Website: home-depot
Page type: payment
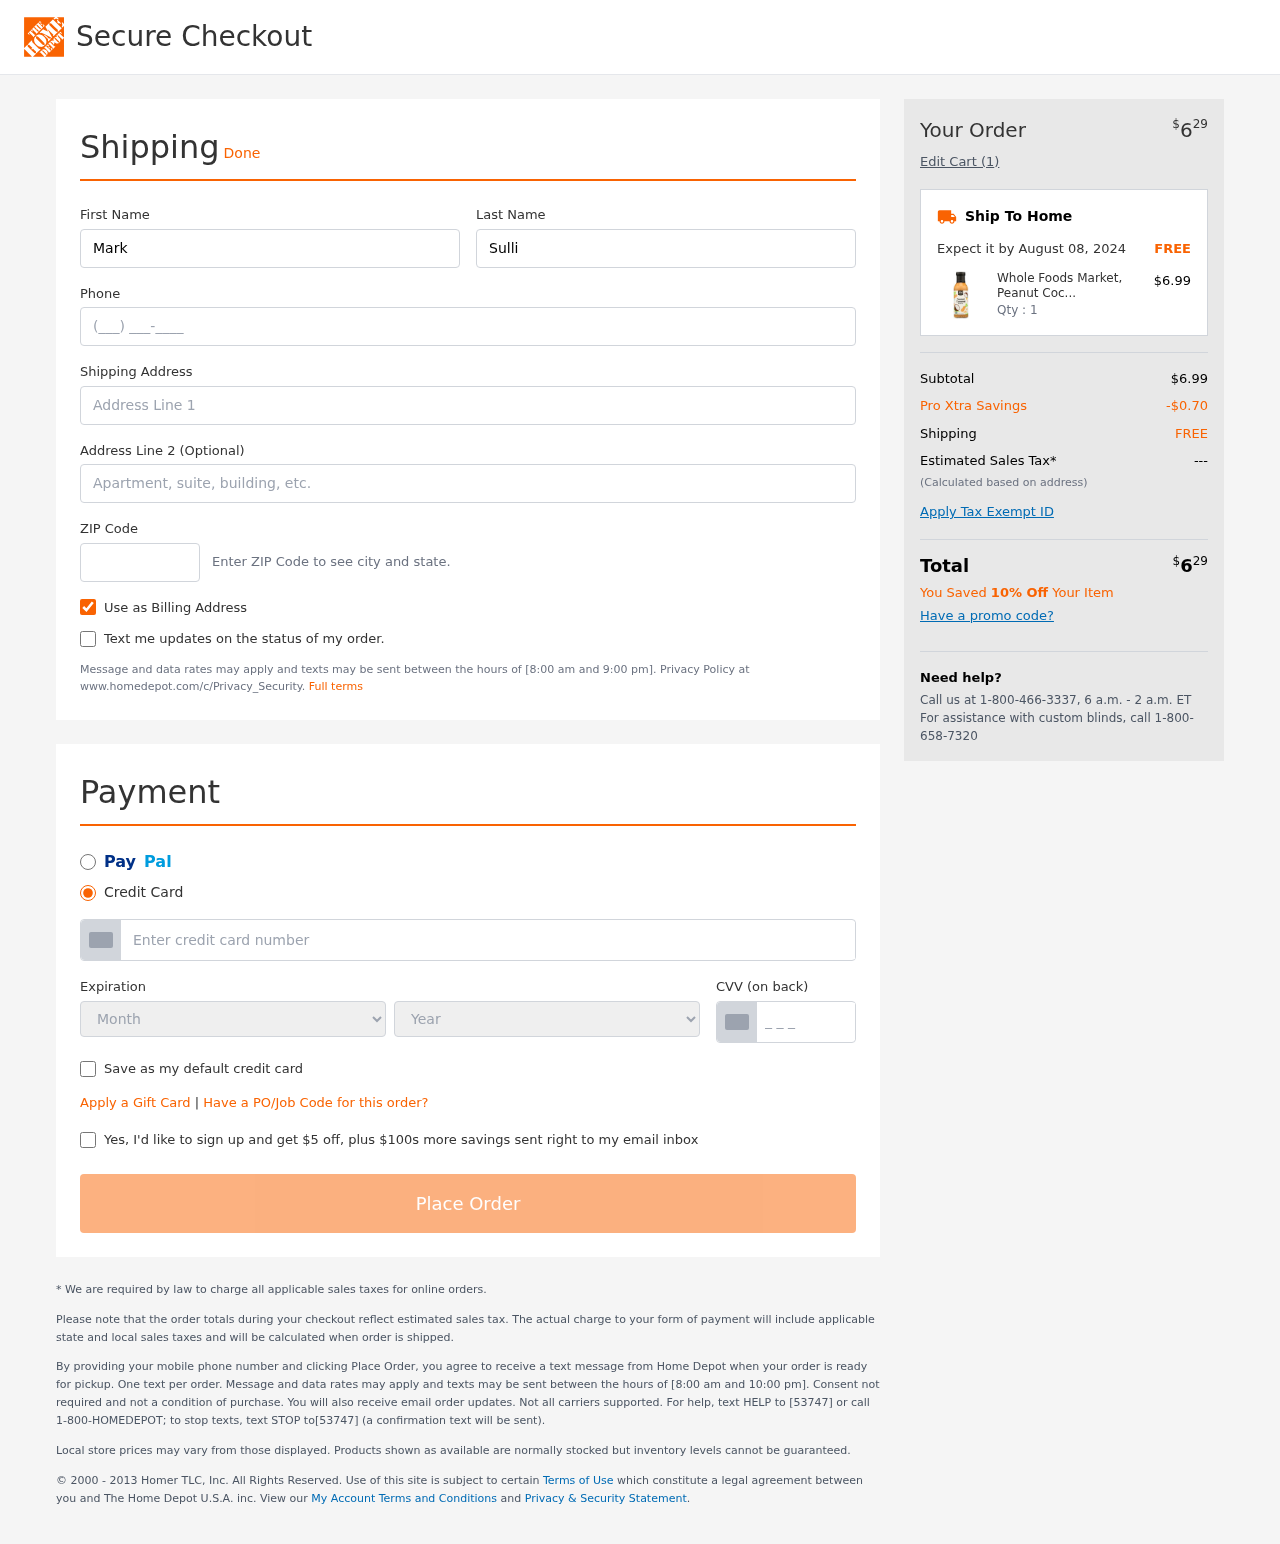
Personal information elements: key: PII_CARD_CVV
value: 590
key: PII_CARD_EXPIRY_MONTH
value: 06
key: PII_CARD_EXPIRY_YEAR
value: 29
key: PII_CARD_NUMBER
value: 2720 9238 9428 7786
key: PII_FIRSTNAME
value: Mark
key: PII_LASTNAME
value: Sullivan
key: PII_PHONE
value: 7872154516
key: PII_POSTCODE
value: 95427
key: PII_STREET
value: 839 Reese Cliffs
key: PII_STREET2
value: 646 James Stream
Product elements: key: PRODUCT1_NAME
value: Whole Foods Market, Peanut Coconut Sauce, 13.5 Ounce
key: PRODUCT1_PRICE
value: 6.99
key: PRODUCT1_QUANTITY
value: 1
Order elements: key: ORDER_TOTAL
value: $629
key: ORDER_NUM_ITEMS
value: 1
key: ORDER_DELIVERY_DATE
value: August 08, 2024
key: ORDER_SUBTOTAL
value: $6.99
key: ORDER_DISCOUNT
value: -$0.70
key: ORDER_SHIPPING_COST
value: FREE